Question: In an <URL>, I got the advice to use a try-catch statement on an odbc_connect call. Well, said and done, that's what I've tried to do.
The following code, which tries to connect to a database using bogus login information, does not work as excpected.
'''
<?php
try
{
odbc_connect('BogusDatabase','BogusUser','BogusPassword');
}
catch (Exception $e)
{
echo "Something went wrong!";
}
?>
'''
I would expect the output to be a string saying "Something went wrong!". Instead I get this:

I'm using <URL> to run my PHP code. I don't know if this is a part of the problem.
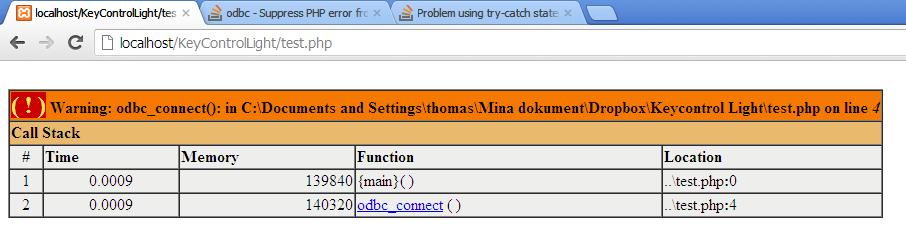
Answer: As @Aurimas said, you have to use error_handler to do that.
<URL>
this function look after the errors that occured in your script and call a function that you provide each time an error is throwed.
A simple handler is
'''
function($errno, $errstr, $errfile, $errline ) {
throw new ErrorException($errstr, $errno, 0, $errfile, $errline);
}
'''
It throws a ErrorException each time an error is raised in your script.
so this whole script will behave as you expect :
'''
set_error_handler(function($errno, $errstr, $errfile, $errline ) {
throw new ErrorException($errstr, $errno, 0, $errfile, $errline);
});
try
{
odbc_connect('BogusDatabase','BogusUser','BogusPassword');
}
catch (Exception $e)
{
echo "Something went wrong!";
}
'''